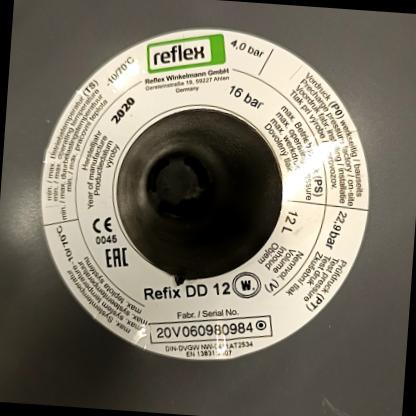
Klasa: tabliczka-znamionowa